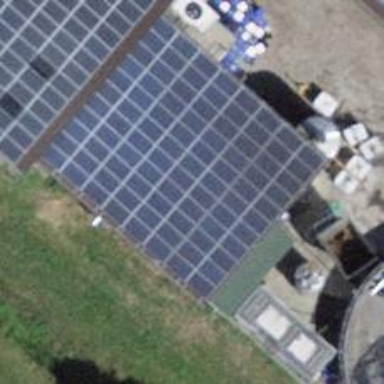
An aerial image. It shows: Solar photovoltaic panel generator.